Field crop: tomato
Growth stage: 1
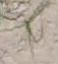
Species: cyperus